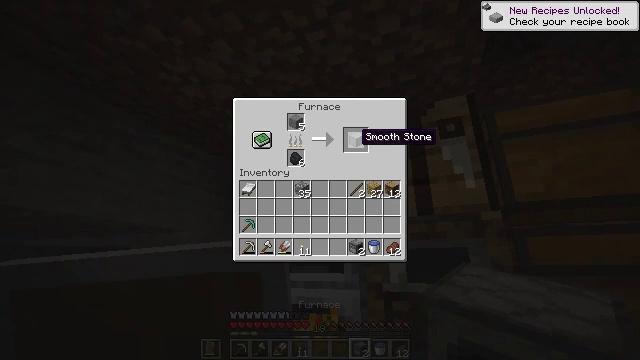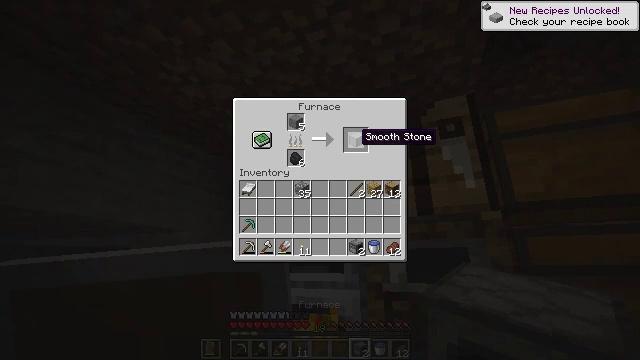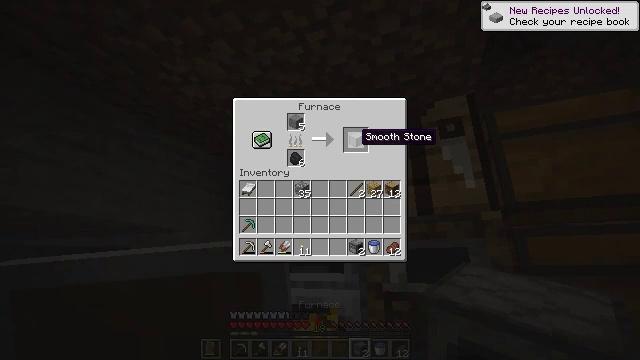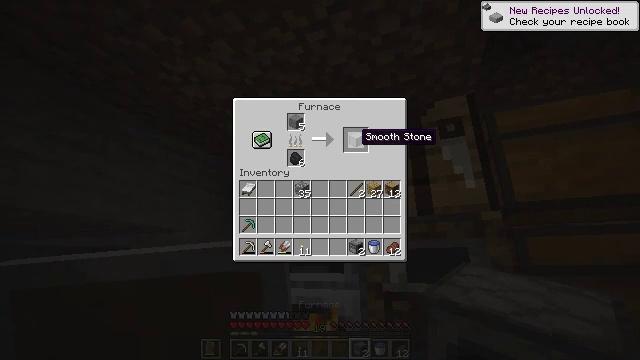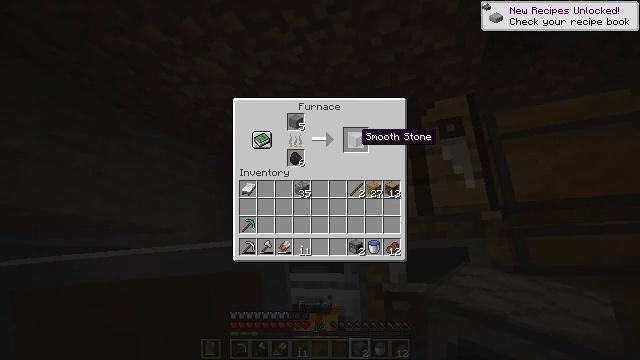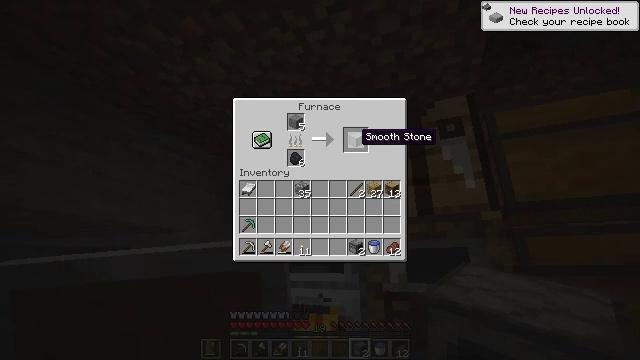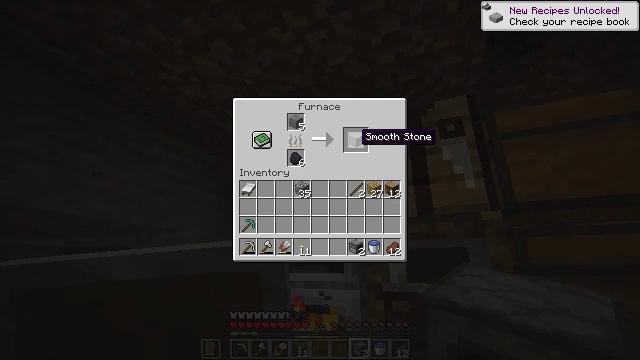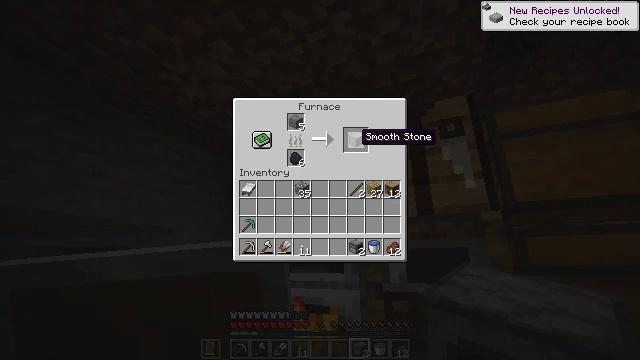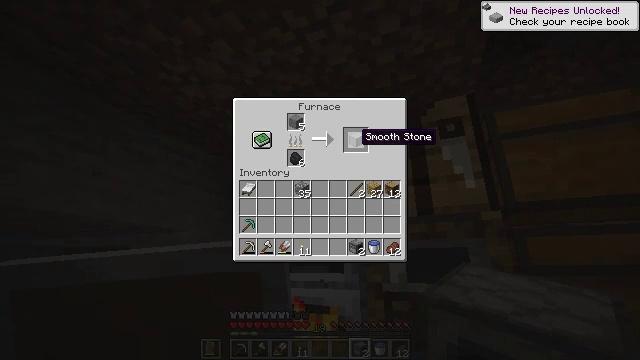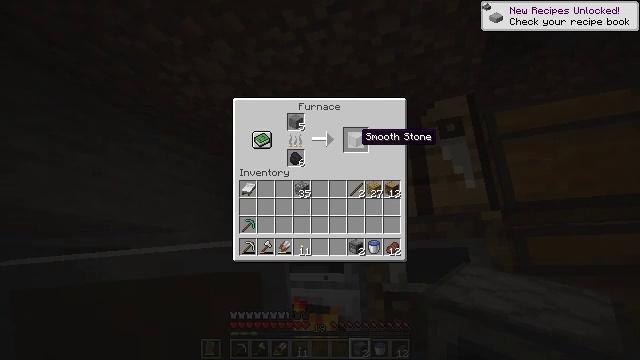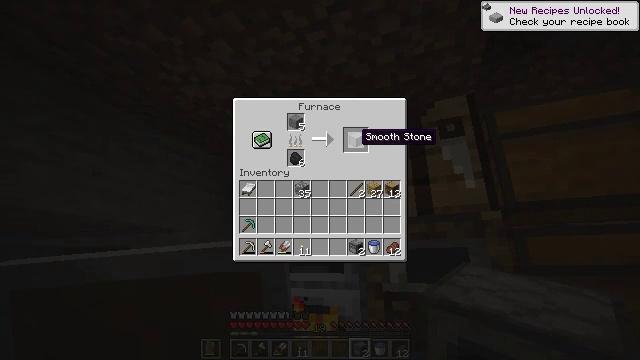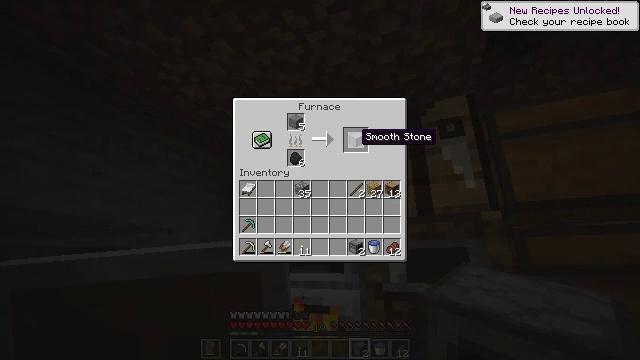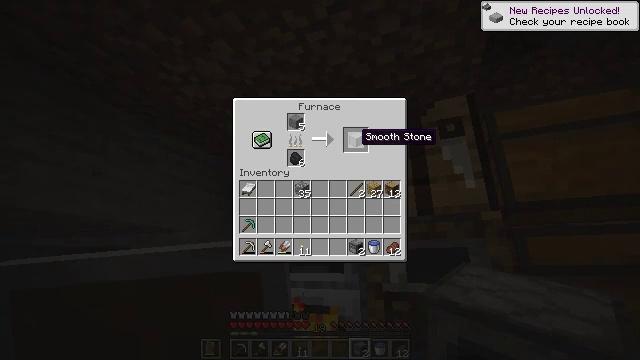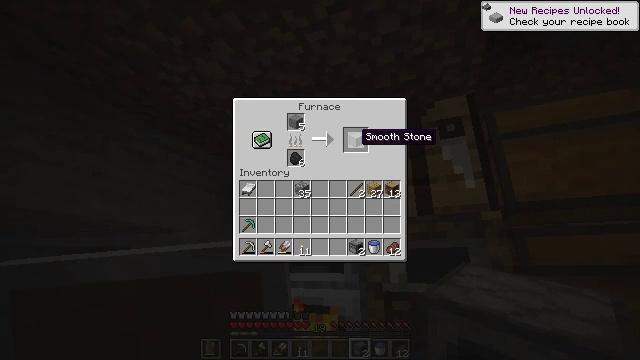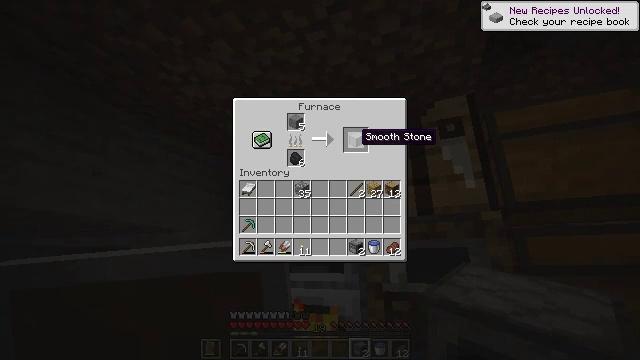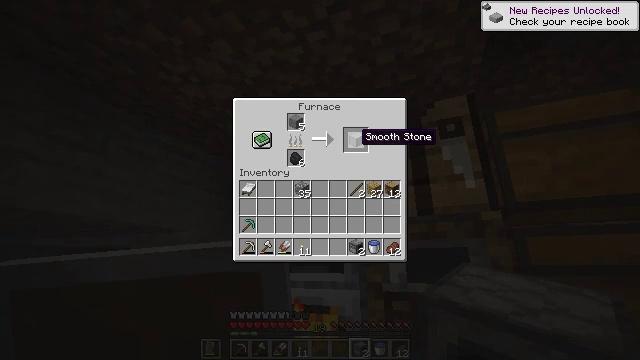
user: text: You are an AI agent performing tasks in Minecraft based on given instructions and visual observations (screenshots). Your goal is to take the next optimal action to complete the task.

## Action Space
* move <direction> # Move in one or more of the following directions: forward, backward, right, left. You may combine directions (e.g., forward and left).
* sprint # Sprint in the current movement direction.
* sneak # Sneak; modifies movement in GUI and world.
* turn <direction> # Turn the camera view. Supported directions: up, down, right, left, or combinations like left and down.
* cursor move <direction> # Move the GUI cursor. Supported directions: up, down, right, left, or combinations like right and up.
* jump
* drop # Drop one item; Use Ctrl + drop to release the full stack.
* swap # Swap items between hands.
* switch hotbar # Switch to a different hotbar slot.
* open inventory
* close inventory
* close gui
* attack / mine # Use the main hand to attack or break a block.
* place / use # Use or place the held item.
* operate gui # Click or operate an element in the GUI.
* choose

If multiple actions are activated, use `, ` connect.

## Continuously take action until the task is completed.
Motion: motion action
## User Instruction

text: Turn regular stone into smooth stone by smelting in the furnace.
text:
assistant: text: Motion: no_op
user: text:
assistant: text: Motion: no_op
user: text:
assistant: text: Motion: no_op
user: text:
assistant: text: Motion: no_op
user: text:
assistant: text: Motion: no_op
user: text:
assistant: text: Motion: no_op
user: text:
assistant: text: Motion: no_op
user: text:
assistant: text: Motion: no_op
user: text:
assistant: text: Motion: no_op
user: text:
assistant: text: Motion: no_op
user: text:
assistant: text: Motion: no_op
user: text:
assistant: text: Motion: no_op
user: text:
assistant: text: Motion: no_op
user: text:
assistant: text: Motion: no_op
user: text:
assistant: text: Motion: no_op
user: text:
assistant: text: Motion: no_op
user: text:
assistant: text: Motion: no_op
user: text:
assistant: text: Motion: no_op
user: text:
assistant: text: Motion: no_op
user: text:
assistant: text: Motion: no_op
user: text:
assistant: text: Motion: no_op
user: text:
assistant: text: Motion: no_op
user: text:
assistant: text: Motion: no_op
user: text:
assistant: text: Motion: no_op
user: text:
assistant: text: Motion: no_op
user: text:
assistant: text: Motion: no_op
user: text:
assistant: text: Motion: no_op
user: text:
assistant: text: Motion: no_op
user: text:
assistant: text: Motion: no_op
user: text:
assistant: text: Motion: no_op